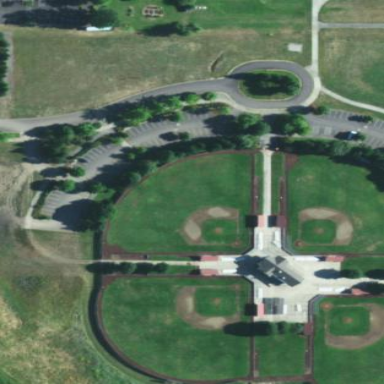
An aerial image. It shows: Baseball pitch for leisure land.